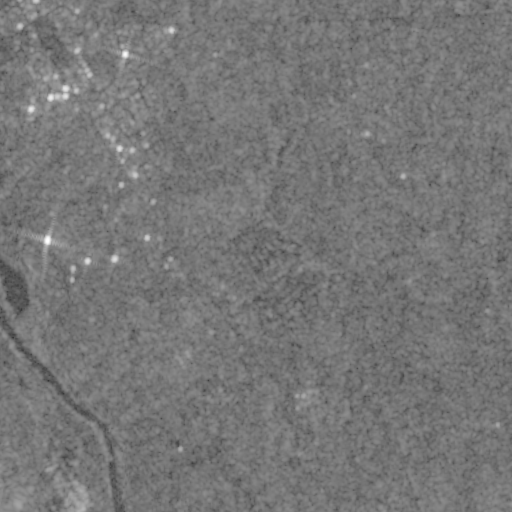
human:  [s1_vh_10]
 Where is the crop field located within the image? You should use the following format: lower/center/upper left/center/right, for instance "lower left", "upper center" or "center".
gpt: The crop field is located in the upper left of the image.
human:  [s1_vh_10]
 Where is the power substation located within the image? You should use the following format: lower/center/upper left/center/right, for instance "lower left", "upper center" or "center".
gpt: The power substation is located in the center left of the image.
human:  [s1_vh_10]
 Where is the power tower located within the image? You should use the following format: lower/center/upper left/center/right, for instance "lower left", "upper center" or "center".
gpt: The power tower is located in the lower right of the image.
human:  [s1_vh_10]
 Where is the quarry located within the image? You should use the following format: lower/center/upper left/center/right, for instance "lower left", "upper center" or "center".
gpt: The quarry is located in the center left of the image.
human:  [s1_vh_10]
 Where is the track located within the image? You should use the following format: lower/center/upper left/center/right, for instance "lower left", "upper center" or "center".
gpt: The track is located in the upper left of the image.
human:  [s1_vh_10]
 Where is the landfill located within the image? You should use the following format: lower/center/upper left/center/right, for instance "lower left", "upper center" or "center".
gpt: There is no landfill in the image.

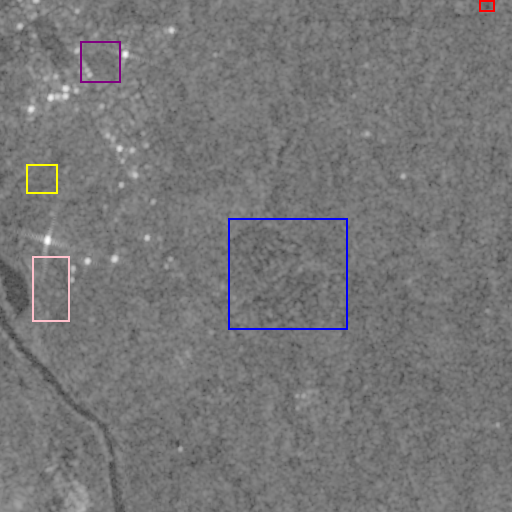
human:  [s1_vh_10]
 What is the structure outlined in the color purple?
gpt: The structure outlined in purple is a crop field.
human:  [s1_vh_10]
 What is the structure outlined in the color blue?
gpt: The structure outlined in blue is a park.
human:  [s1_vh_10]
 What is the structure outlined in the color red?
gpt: The structure outlined in red is a parking lot.
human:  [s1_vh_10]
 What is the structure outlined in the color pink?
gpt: The structure outlined in pink is a quarry.
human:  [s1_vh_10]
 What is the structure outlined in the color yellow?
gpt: The structure outlined in yellow is a track.
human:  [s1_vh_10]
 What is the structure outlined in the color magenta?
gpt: There is no magenta outline.